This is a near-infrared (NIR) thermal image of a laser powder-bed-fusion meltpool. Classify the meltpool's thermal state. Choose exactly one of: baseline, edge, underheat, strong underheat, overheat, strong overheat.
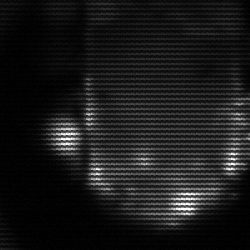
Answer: baseline